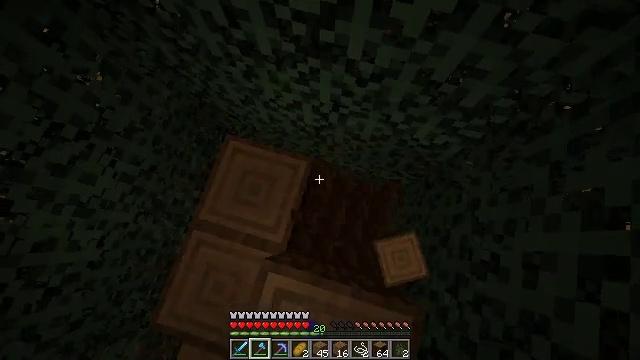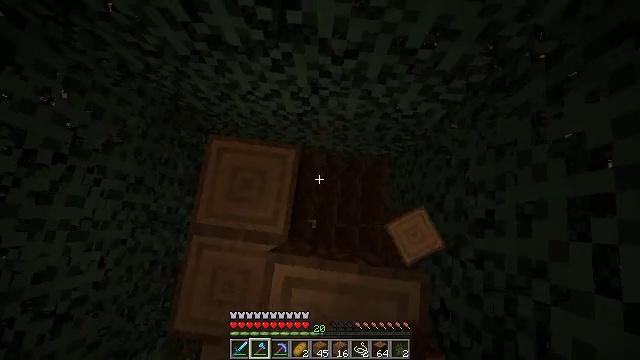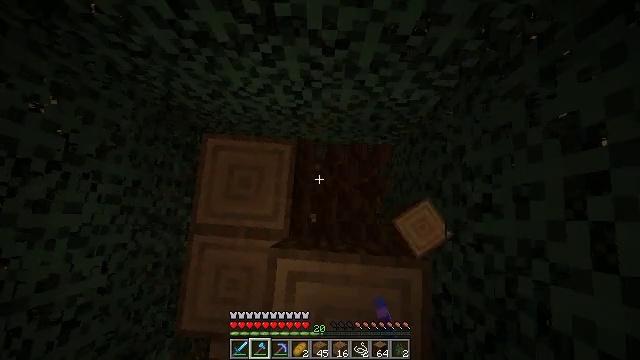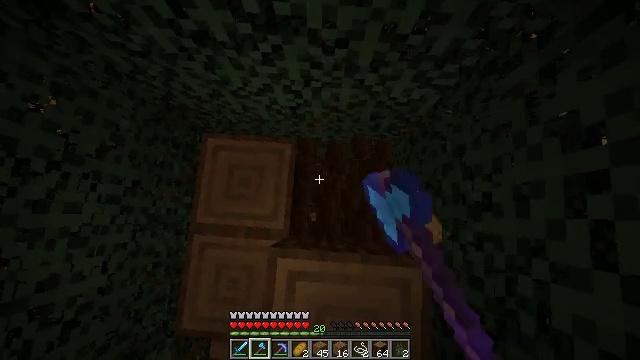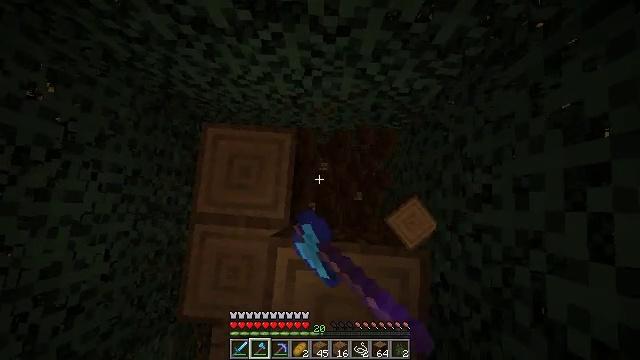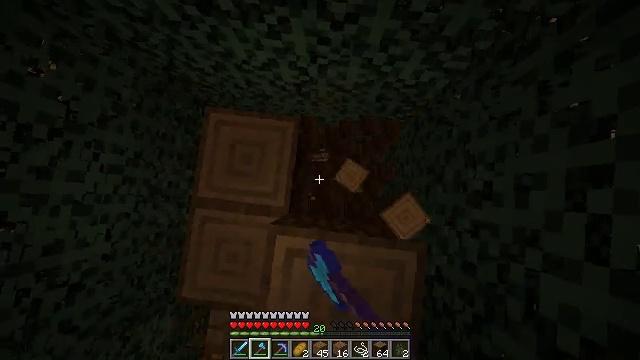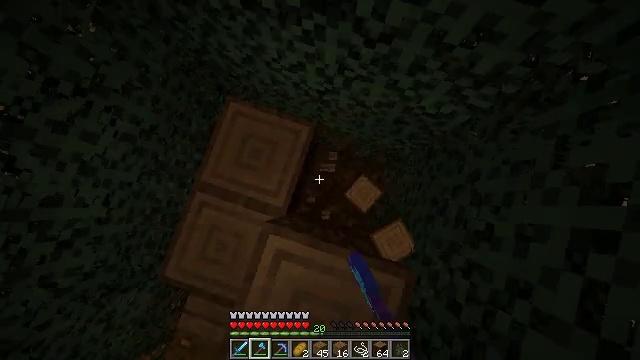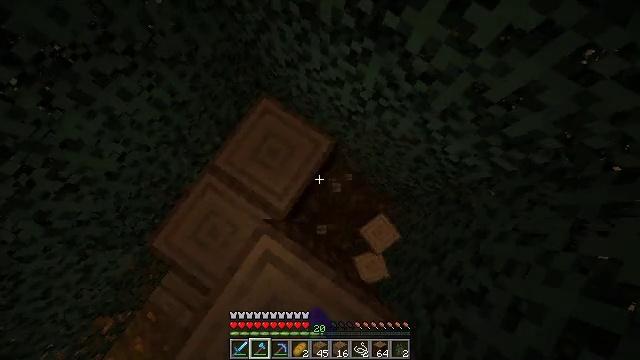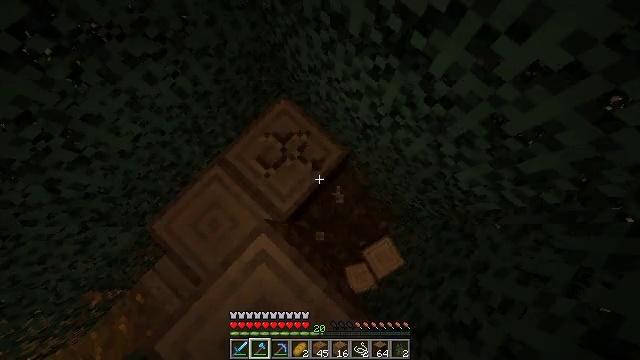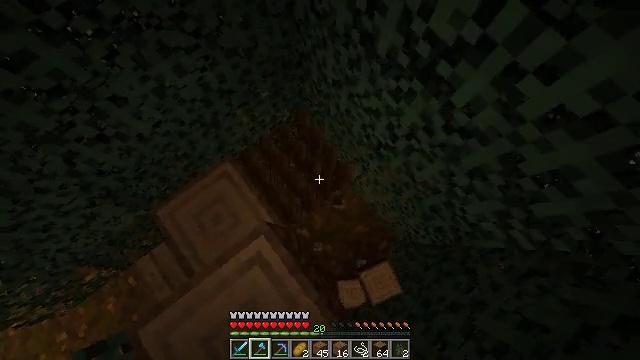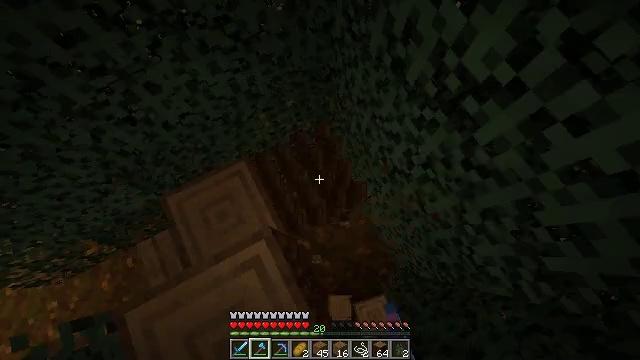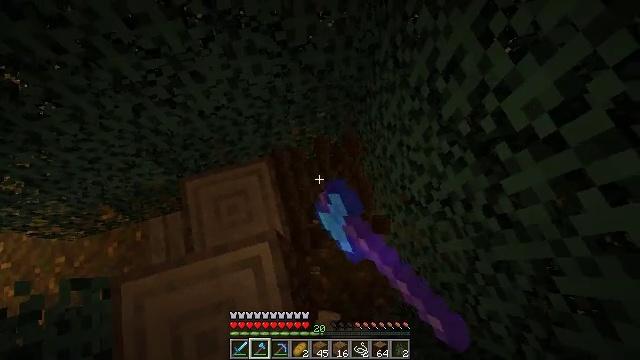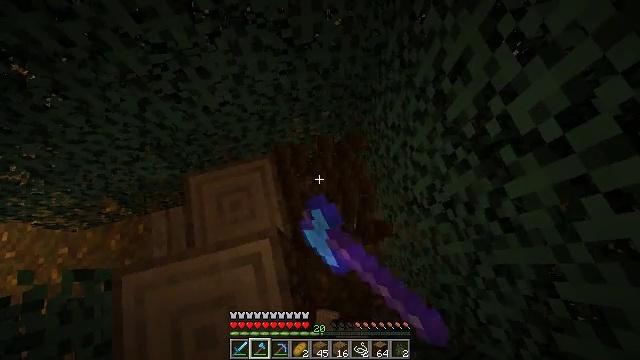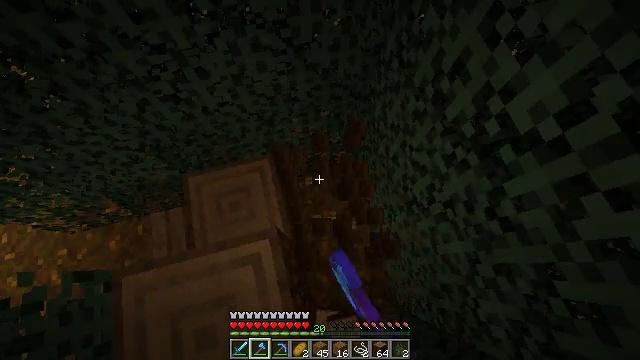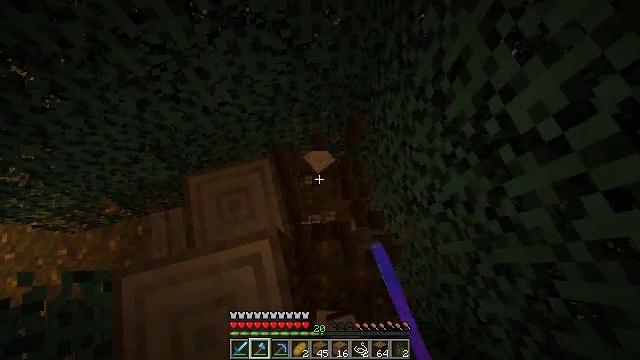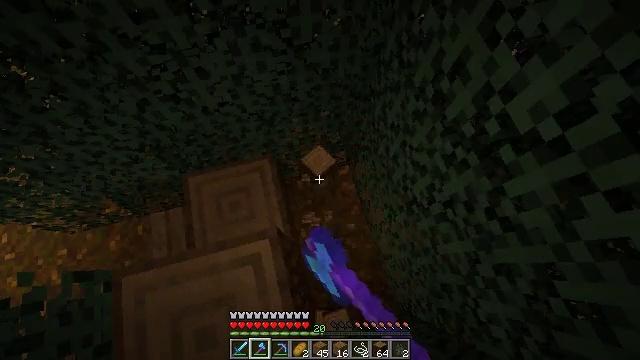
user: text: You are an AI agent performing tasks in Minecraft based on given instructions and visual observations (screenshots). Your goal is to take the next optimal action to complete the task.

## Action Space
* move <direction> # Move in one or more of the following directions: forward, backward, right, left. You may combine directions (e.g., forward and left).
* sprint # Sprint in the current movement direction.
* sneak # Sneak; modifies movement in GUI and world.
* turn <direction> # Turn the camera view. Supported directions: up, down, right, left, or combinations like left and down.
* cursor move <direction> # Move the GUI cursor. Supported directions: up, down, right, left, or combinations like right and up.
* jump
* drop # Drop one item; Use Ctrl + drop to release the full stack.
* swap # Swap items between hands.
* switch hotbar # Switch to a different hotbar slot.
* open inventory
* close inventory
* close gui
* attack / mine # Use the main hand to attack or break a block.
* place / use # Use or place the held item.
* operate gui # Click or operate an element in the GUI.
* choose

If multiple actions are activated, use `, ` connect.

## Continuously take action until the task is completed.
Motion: motion action
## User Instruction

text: Gather spruce log by chopping the tree.
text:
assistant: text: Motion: turn right and down, attack / mine
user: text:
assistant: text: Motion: turn right and down, attack / mine
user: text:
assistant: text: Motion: attack / mine
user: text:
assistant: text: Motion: turn down, attack / mine
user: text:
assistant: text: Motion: turn left and down, attack / mine
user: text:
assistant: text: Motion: turn left and up, attack / mine
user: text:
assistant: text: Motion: turn left and up, attack / mine
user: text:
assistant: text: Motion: turn left and up, attack / mine
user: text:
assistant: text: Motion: turn left and up, attack / mine
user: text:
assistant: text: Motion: turn left and up, attack / mine
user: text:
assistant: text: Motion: turn left and up, attack / mine
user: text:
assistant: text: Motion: turn left, attack / mine
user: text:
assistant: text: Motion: attack / mine
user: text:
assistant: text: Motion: attack / mine
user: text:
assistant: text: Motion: attack / mine
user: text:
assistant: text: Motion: attack / mine
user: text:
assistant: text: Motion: turn left and up, attack / mine
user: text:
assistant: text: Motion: turn left, attack / mine
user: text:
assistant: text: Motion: turn left and down, attack / mine
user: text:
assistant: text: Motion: turn left, attack / mine
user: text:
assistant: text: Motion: turn left and down, attack / mine
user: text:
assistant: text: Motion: turn left, attack / mine
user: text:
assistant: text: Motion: turn left, attack / mine
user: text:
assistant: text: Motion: turn left, attack / mine
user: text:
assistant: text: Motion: turn left and up, attack / mine
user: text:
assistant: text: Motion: turn left and up, attack / mine
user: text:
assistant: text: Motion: turn left, attack / mine
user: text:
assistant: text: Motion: attack / mine
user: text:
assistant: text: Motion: turn left, attack / mine
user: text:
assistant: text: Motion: attack / mine